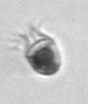
Label: Balanion